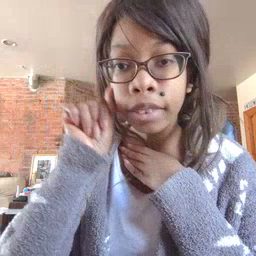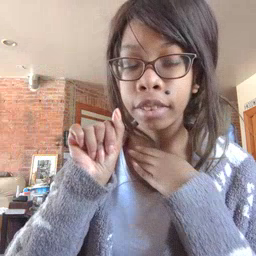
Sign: aunt